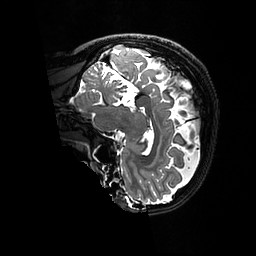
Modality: T2w
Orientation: sagittal
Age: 24
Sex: female
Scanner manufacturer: ge
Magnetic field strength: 3 T
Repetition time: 3.202 s
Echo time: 0.06582 s